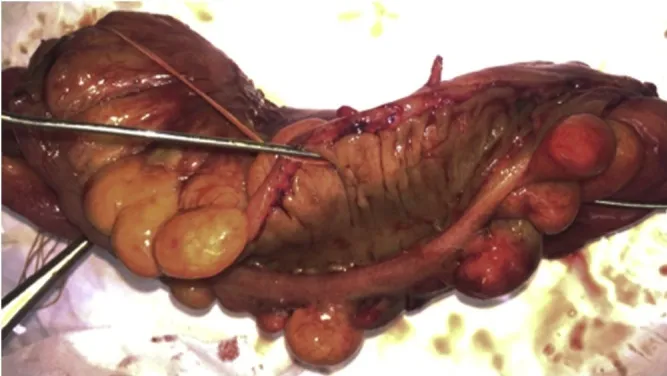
In the macroscopic examination of the surgical specimen, the diverticulum communicates with the outside of the mesentery without signs of malignancy (the inserted probe penetrated the lumen).
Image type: medical_photograph (other_medical_photograph)